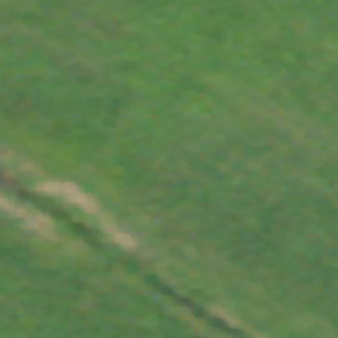
Label: other